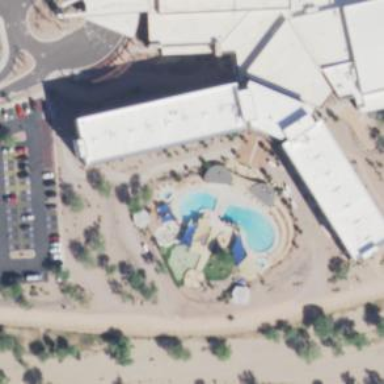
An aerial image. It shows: Hotel building.